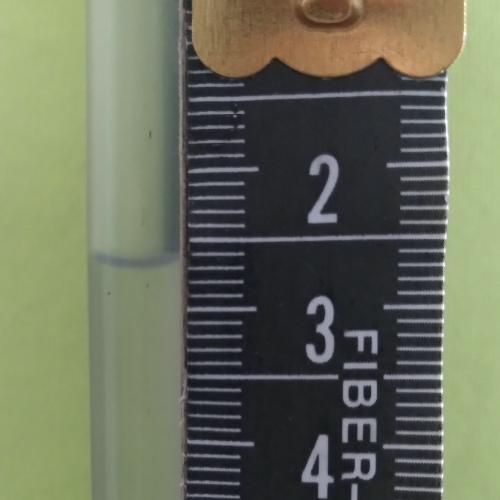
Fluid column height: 2.7 cm